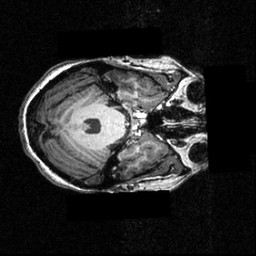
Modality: T1w
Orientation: axial
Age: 25
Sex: female
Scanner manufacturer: siemens
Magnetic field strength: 3.951 T
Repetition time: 1.5 s
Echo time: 0.00335 s